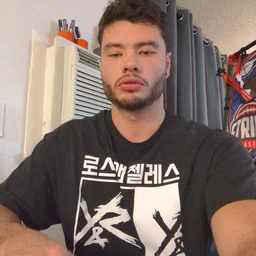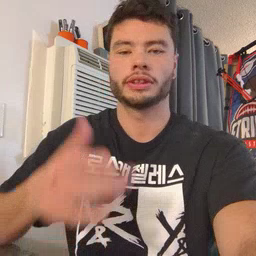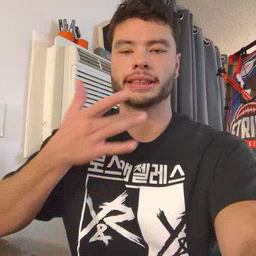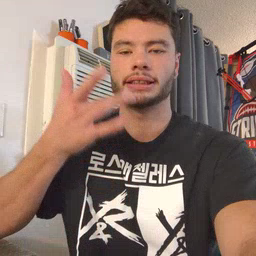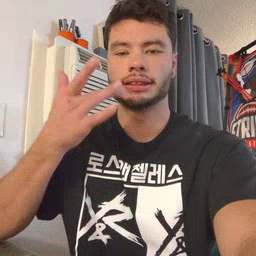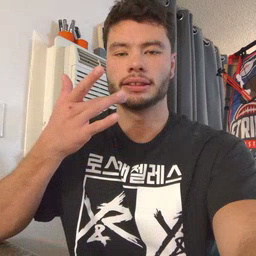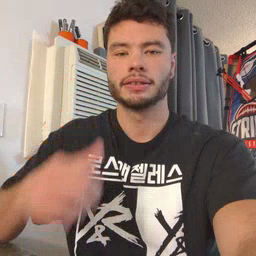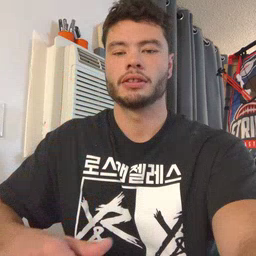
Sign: taste